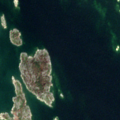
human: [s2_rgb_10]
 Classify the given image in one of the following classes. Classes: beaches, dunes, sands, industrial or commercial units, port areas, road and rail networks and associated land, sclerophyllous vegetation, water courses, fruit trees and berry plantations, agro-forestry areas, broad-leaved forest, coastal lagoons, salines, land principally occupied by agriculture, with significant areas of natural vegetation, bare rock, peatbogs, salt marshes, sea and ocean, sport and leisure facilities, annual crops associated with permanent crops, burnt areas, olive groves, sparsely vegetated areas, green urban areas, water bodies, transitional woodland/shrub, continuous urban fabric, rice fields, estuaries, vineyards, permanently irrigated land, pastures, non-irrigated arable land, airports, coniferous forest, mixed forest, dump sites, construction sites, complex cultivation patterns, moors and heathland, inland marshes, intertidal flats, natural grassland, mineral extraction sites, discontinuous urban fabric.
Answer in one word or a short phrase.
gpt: sea and ocean